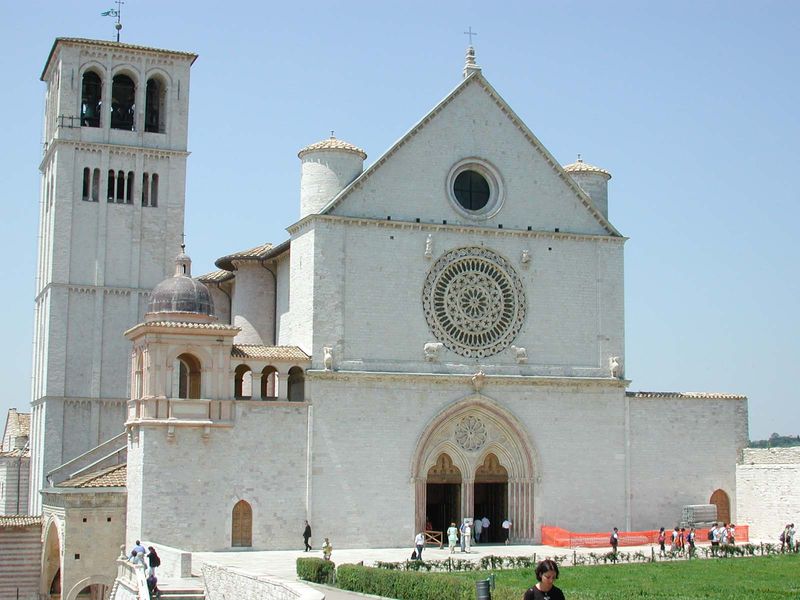
Titel: S. Francesco, Oberkirche
Standort: Assisi, S. Francesco (EU - I - Toskana)
Schlagwörter: blau, himmel, weiß, grün, menschen, fenster, dach, gebäude, gras, rasen, rot, wiese, architektur, stein, kirche, gold, kreis, turm, bogen, türen, ziegel, hecke, platz, kuppel, treppe, stufen, tor, foto, fotografie, eingang, kreuz, portal, rosette, fensterrose, ochsenauge